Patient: sex F, age 51
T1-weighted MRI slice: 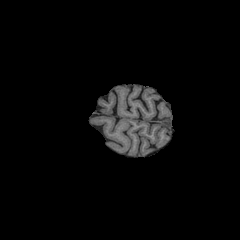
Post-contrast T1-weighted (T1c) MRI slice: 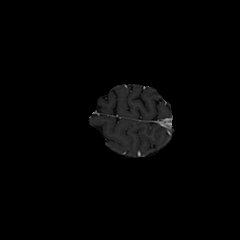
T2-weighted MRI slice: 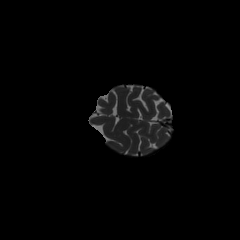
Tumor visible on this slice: no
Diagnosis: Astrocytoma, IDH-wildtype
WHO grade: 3